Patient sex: M
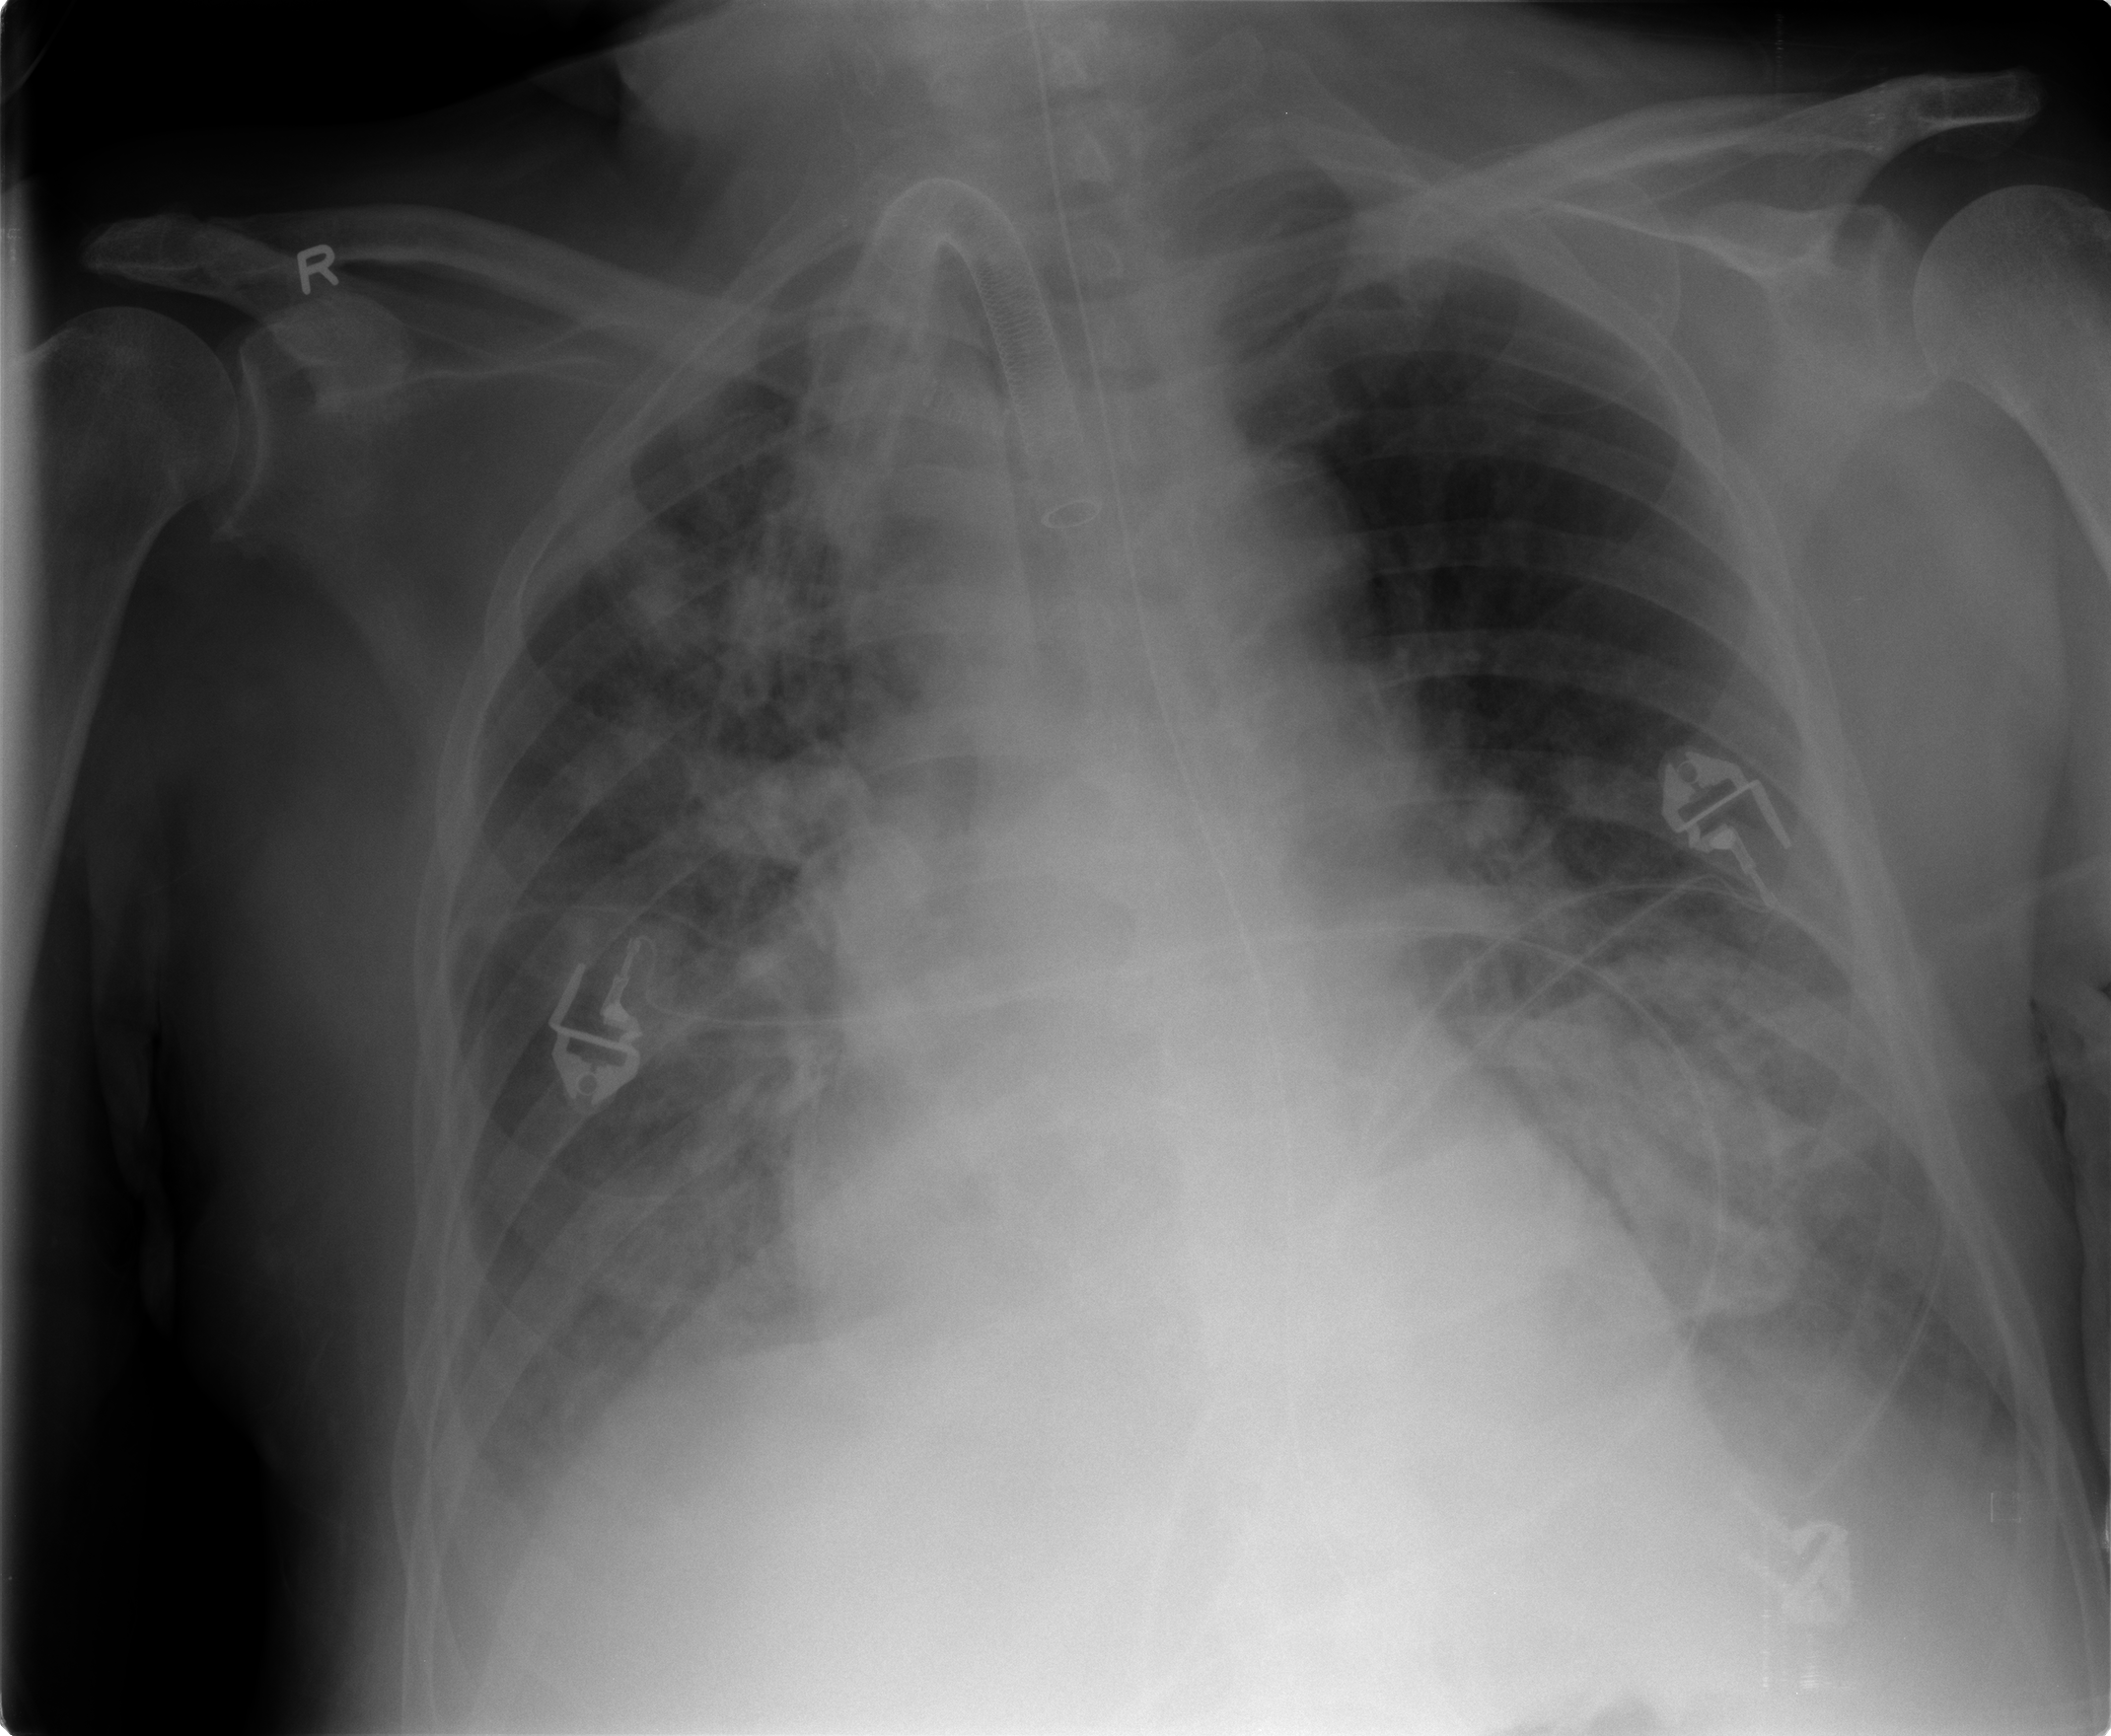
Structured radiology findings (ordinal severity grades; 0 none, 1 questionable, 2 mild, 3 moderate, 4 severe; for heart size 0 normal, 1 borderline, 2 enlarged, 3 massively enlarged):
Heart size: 2
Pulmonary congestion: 2
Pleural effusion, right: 2
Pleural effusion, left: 2
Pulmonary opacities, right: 2
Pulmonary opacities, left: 2
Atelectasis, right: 2
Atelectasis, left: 2